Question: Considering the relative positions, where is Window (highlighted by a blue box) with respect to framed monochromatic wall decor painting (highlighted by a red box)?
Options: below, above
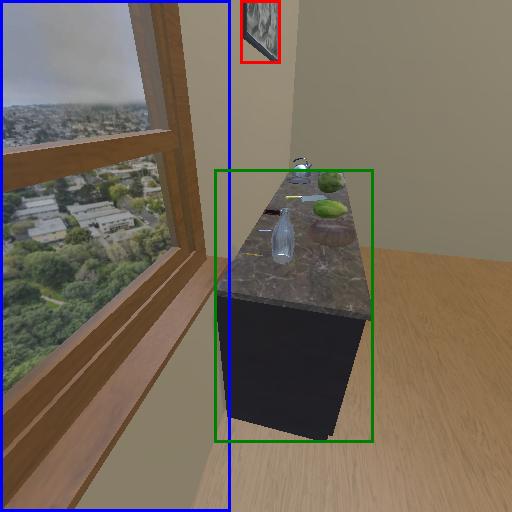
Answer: below